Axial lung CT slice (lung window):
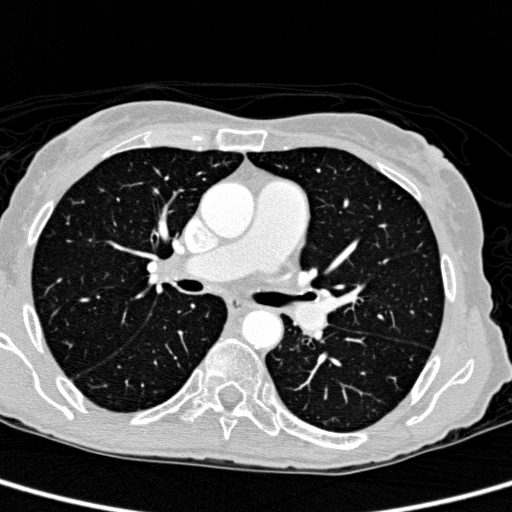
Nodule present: no